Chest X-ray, PA view. Patient: 67 years old, sex F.
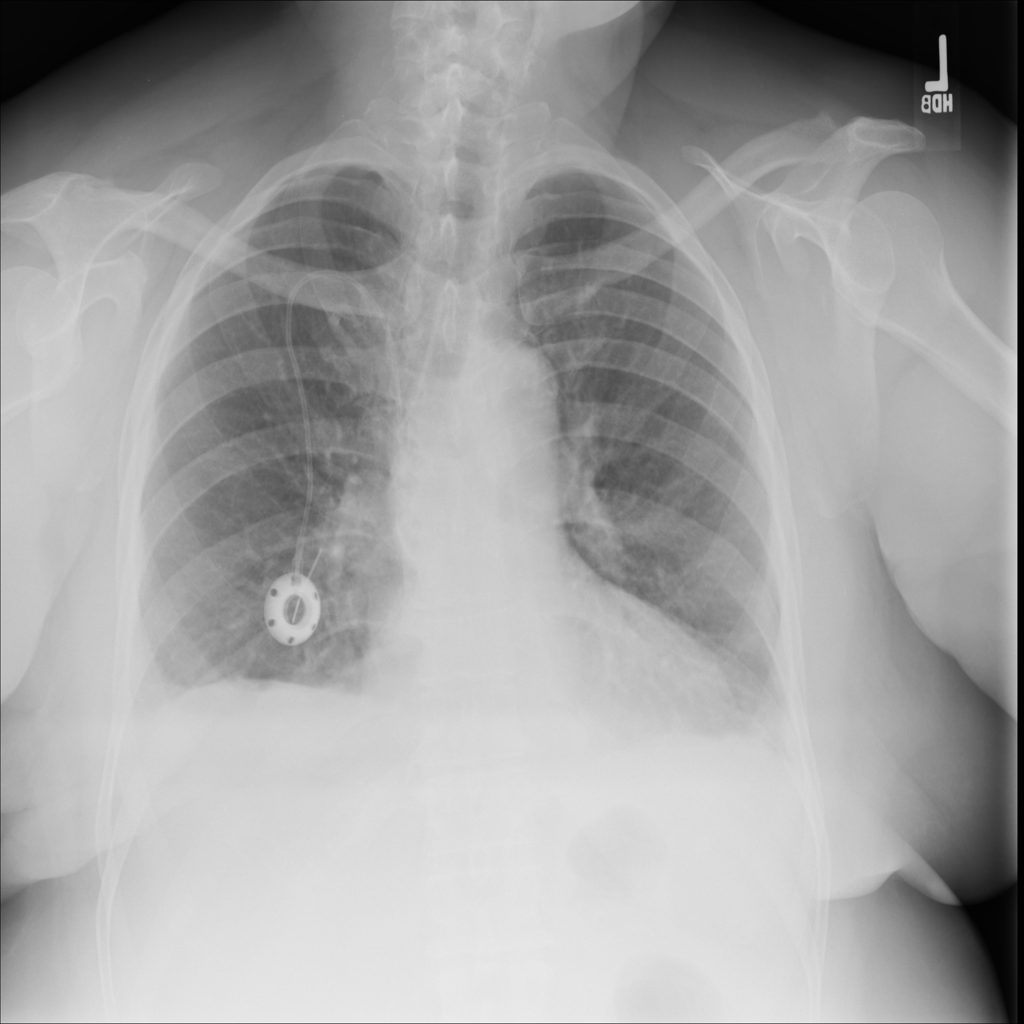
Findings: Effusion